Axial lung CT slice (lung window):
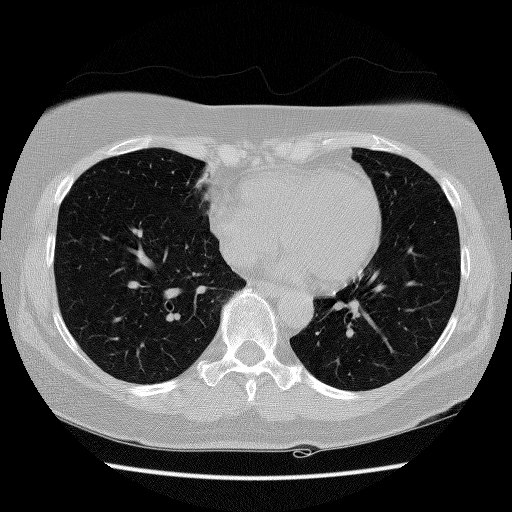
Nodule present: no